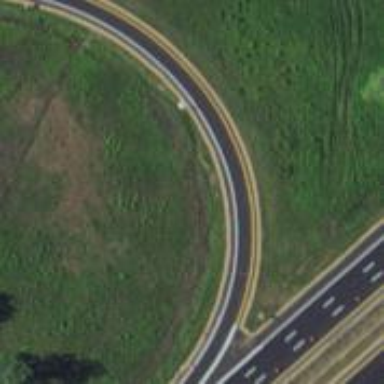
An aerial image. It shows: Asphalt motorway link.